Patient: sex F, age 34
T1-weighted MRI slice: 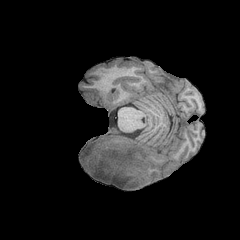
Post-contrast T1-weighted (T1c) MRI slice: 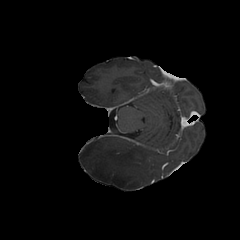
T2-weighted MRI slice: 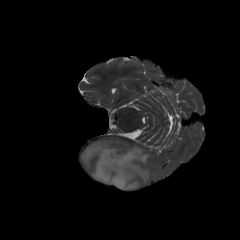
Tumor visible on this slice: yes
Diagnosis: Astrocytoma, IDH-mutant
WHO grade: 3